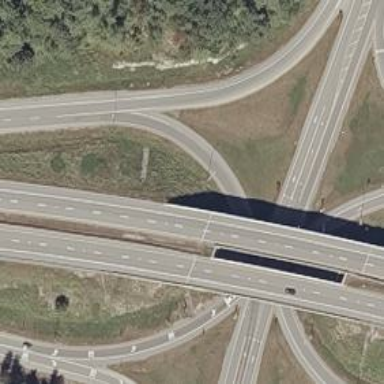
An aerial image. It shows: Motorway bridge.